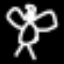
Label: angel